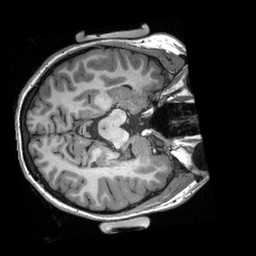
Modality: T1w
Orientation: axial
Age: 20
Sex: female
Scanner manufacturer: siemens
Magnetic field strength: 3 T
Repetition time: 2.3 s
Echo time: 0.00308 s